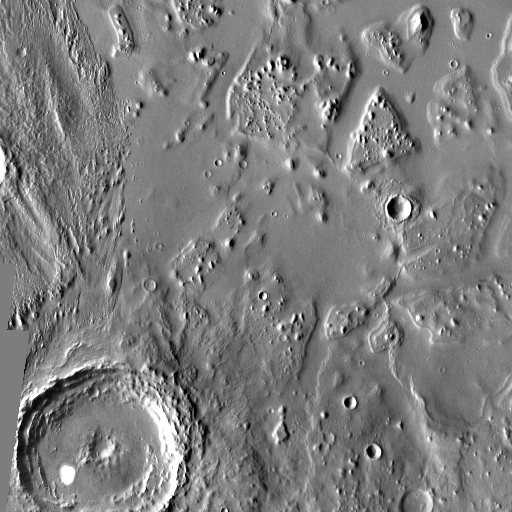
Crater classes present: Background, Other, Buried, Secondary